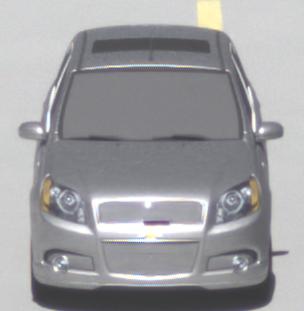
Make: Chevrolet
Model: Aveo 1.2
Detailed model: Aveo
Model produced from: 2008/06
Model produced until: 2011/01
Doors: 3
Color: white
Road condition: dry road
Daytime: morning or afternoon
Contrast: high contrast